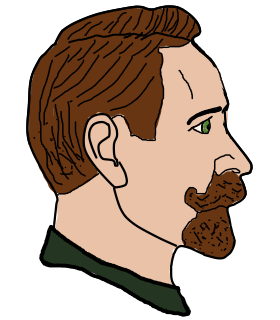
Label: 4_Yes_Chad